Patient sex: F
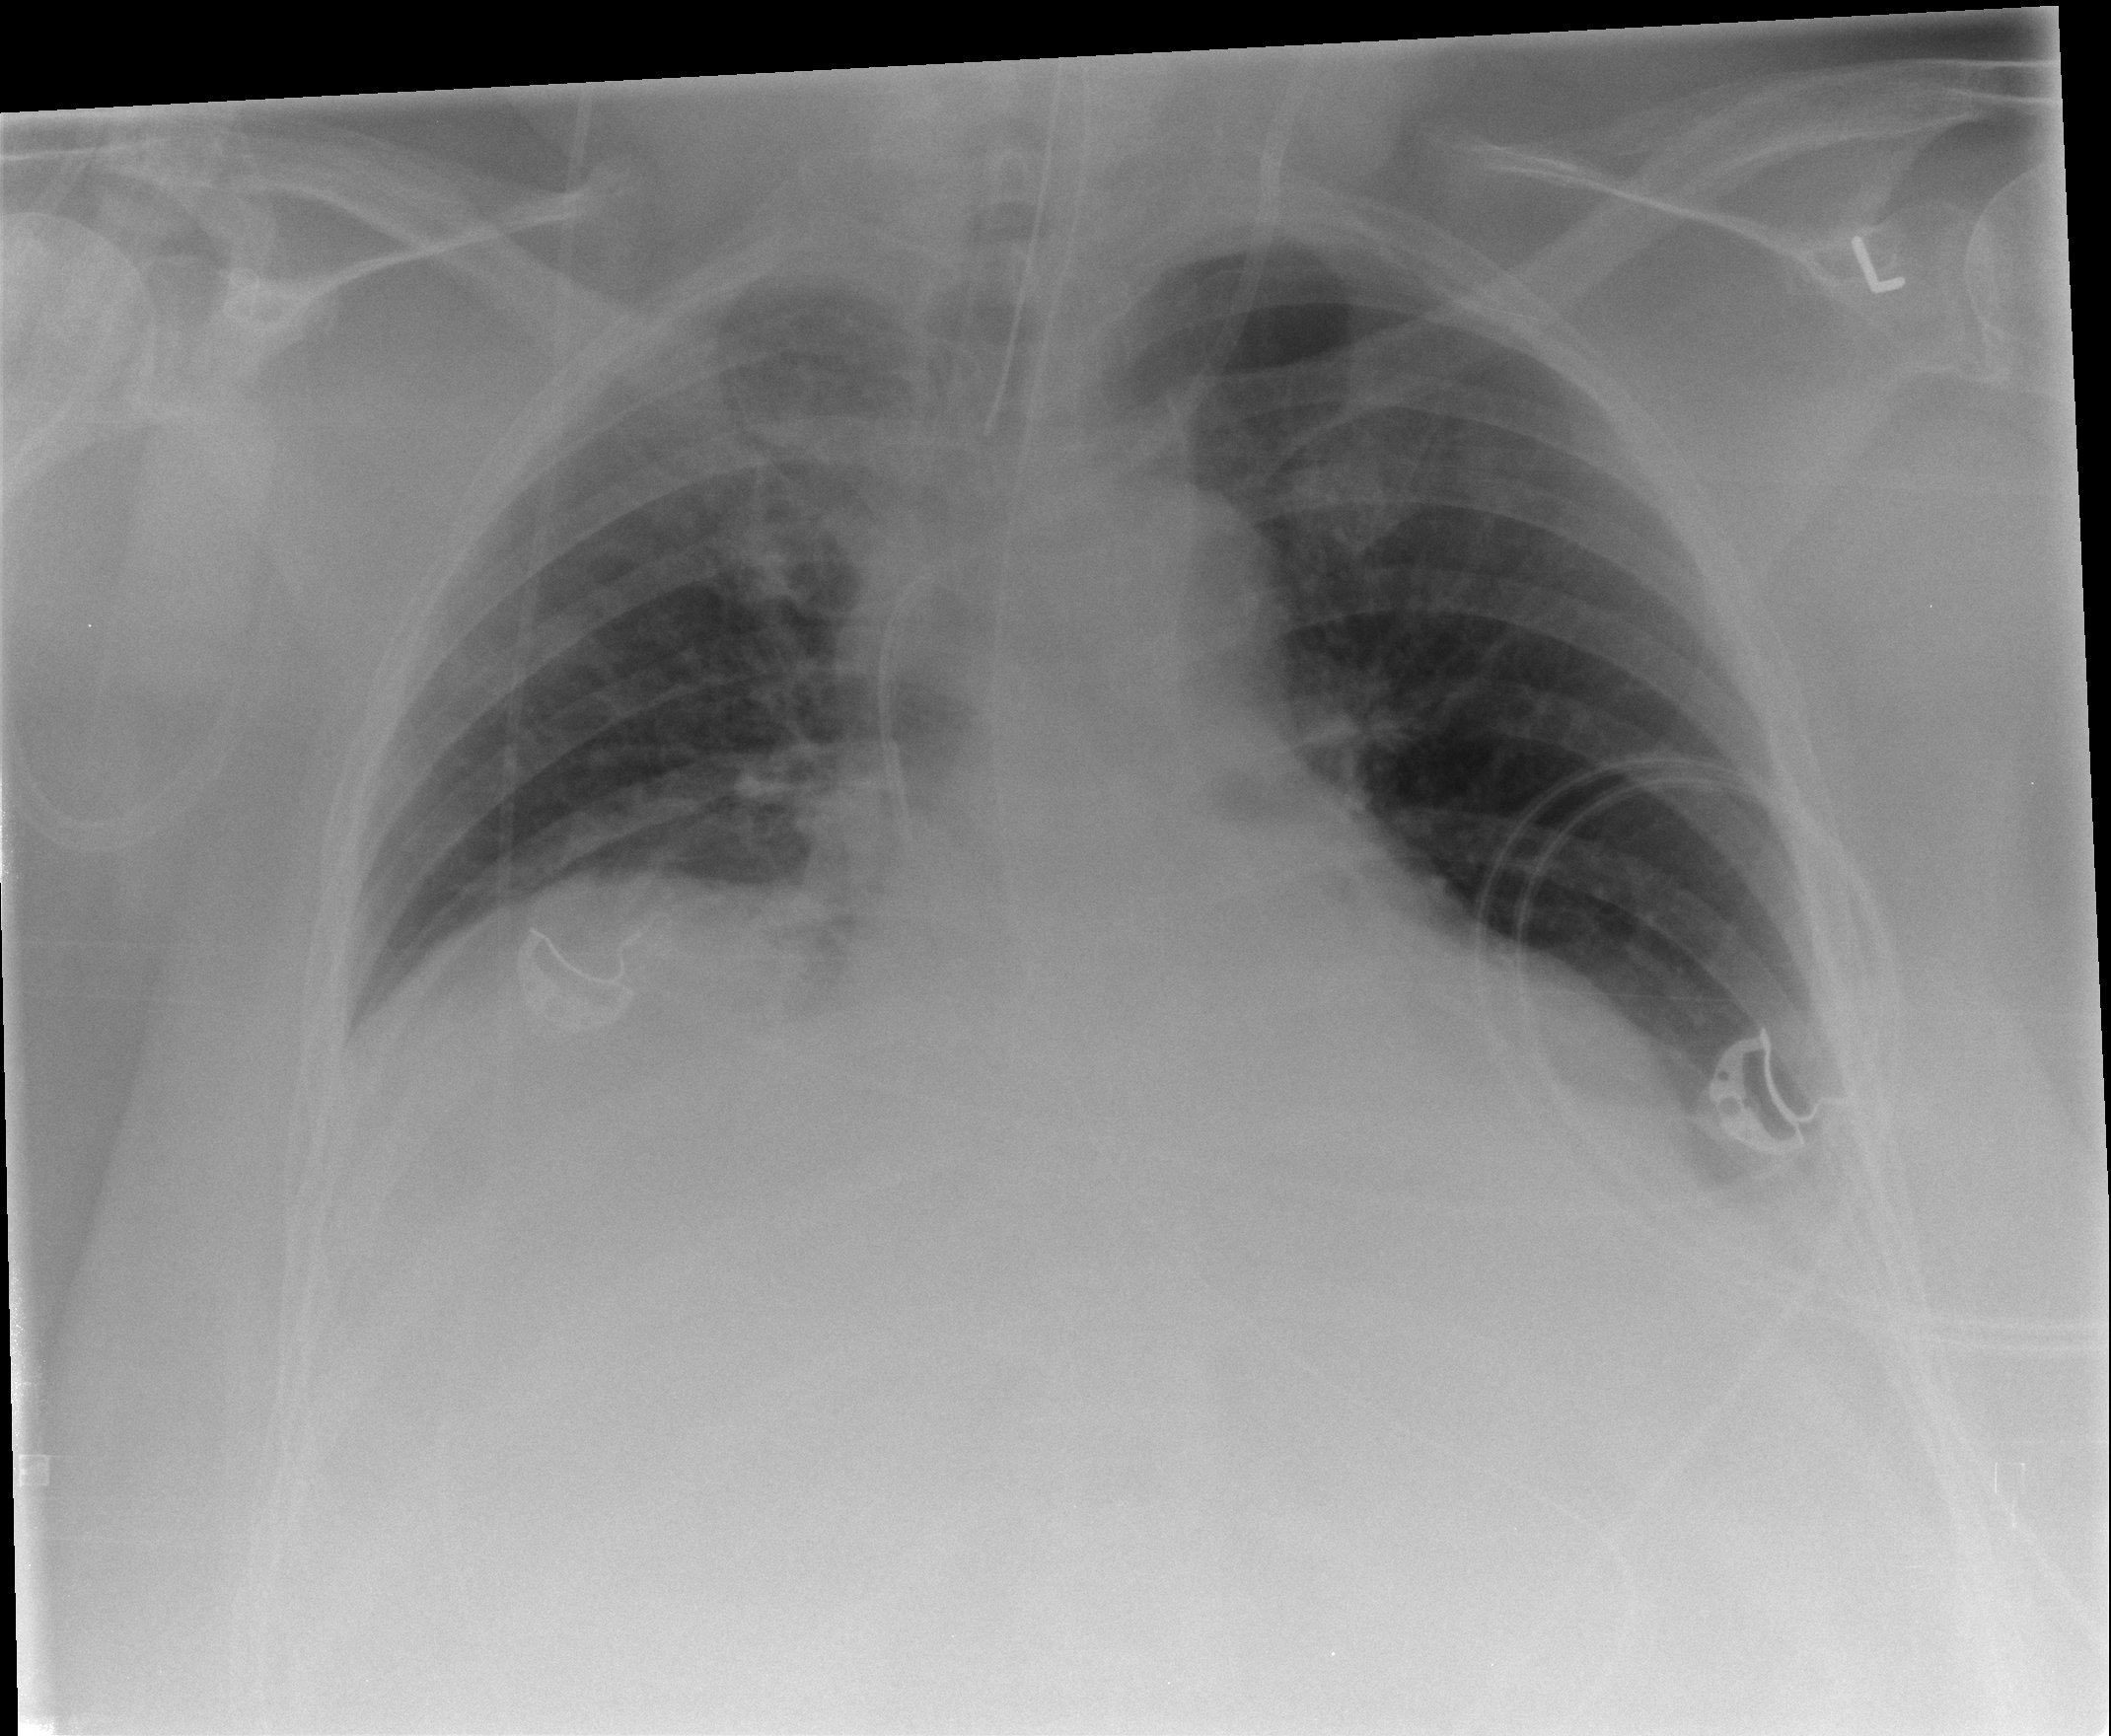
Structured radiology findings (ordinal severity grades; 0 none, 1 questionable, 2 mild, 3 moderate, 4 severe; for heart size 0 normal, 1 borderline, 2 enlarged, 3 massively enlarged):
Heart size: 2
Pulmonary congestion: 0
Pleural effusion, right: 0
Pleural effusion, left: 2
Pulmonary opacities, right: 0
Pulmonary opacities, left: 0
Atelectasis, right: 2
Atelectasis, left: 2